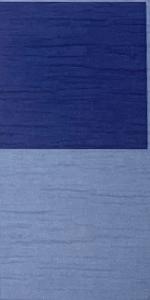
Label: Empty